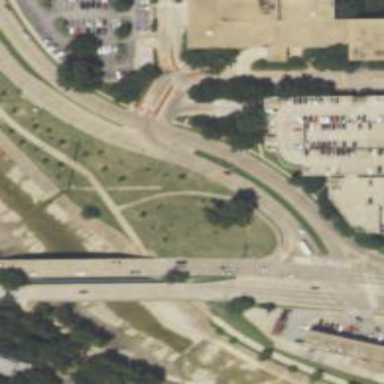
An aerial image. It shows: Secondary link road.